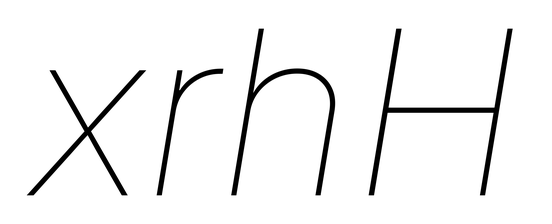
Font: Inter-Italic_Thin_Italic